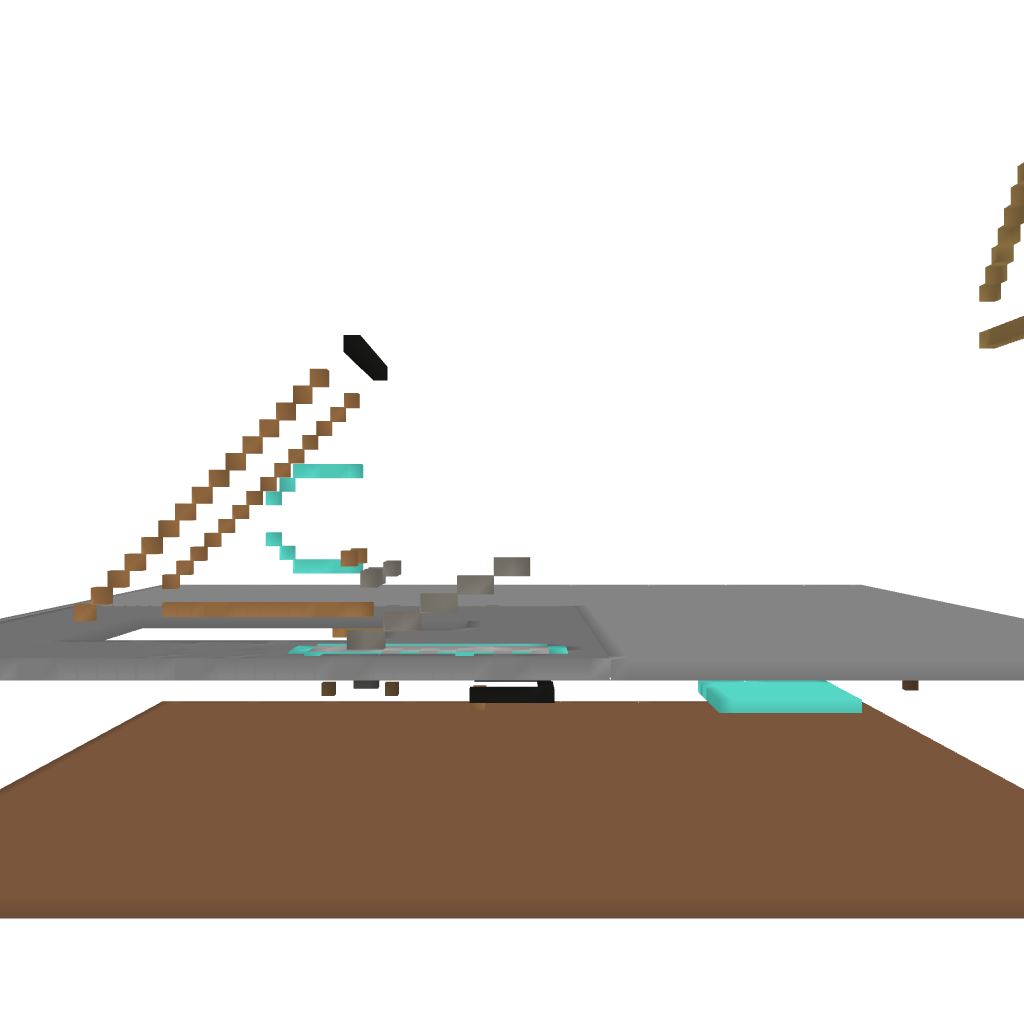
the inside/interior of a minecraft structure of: Club Diamond